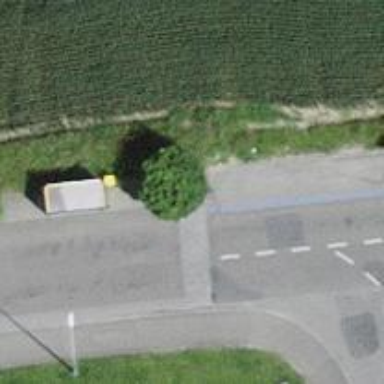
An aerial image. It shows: Post box is visible.